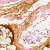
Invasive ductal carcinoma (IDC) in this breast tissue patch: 0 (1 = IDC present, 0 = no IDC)